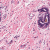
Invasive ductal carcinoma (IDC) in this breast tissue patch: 0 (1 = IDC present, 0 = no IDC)